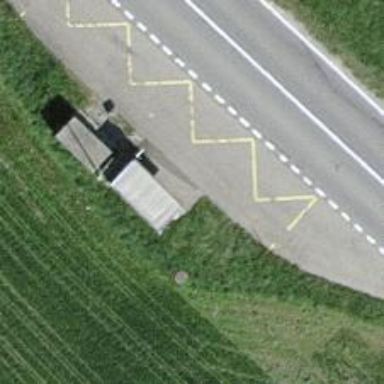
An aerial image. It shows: Bus stop with platform for public transport.